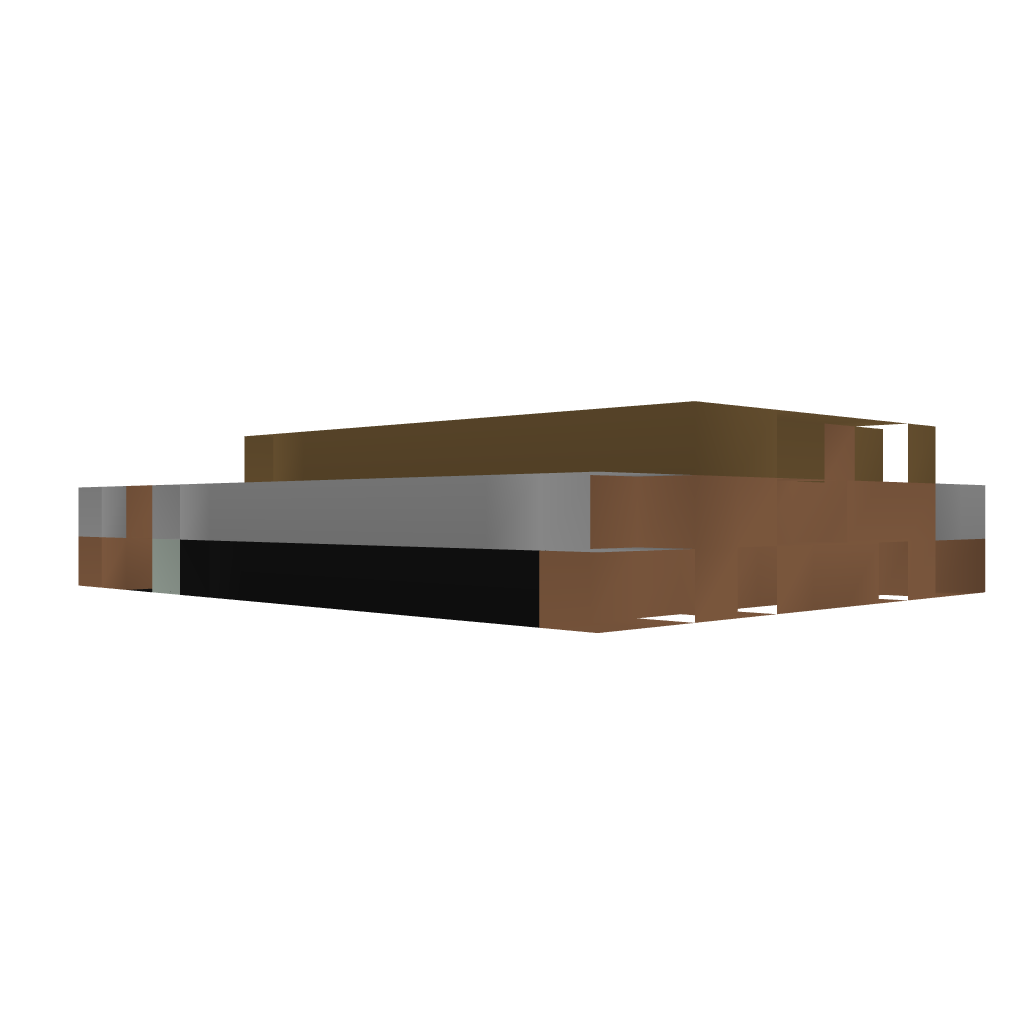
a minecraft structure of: Automatic Pumpkin/Melon Farm